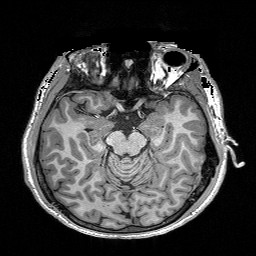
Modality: T1w
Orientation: coronal